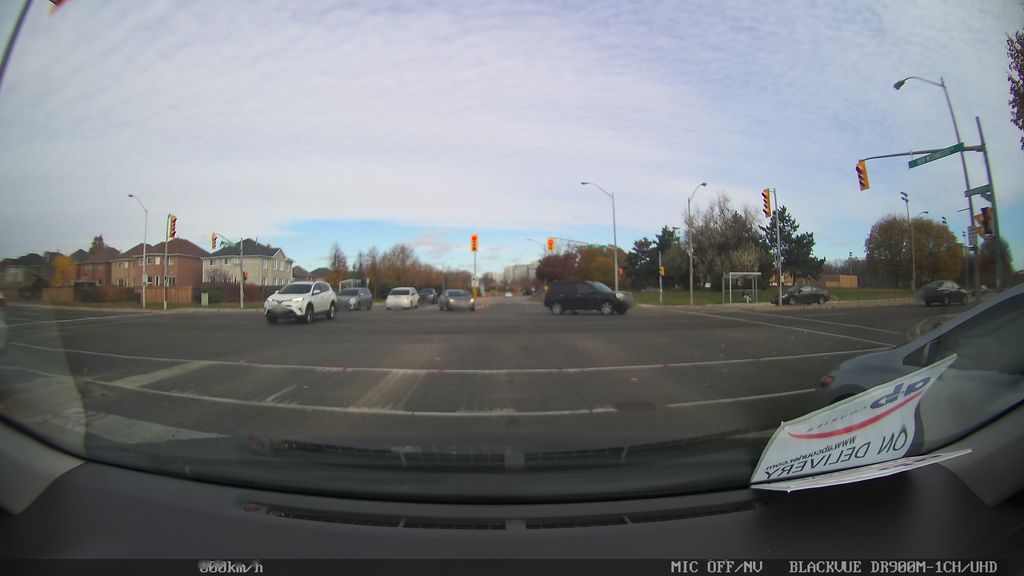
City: toronto